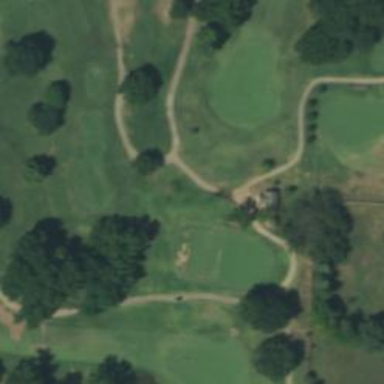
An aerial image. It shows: Pathway for golfing.